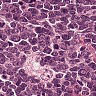
Metastatic tissue present: no